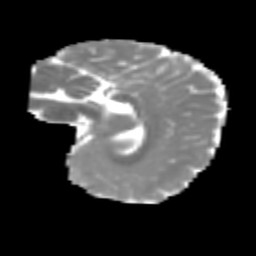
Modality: MD
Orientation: sagittal
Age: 6
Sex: female
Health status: healthy